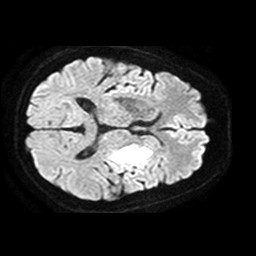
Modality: TRACE
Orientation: axial
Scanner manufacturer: philips
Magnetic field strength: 1.5 T
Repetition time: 3.639 s
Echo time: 0.09255 s